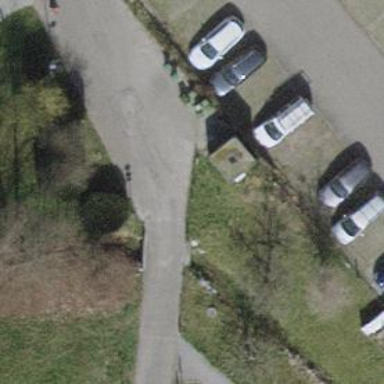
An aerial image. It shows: Toilets.